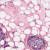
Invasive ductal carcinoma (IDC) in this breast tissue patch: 0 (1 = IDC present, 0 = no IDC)